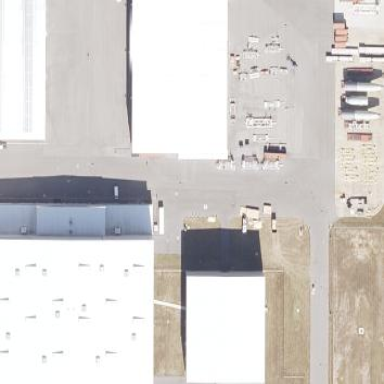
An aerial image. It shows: Building designed as airport hangar.